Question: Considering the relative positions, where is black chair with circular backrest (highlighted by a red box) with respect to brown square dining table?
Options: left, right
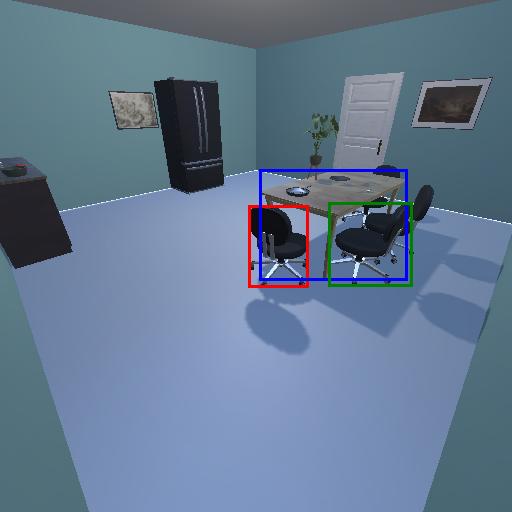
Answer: left